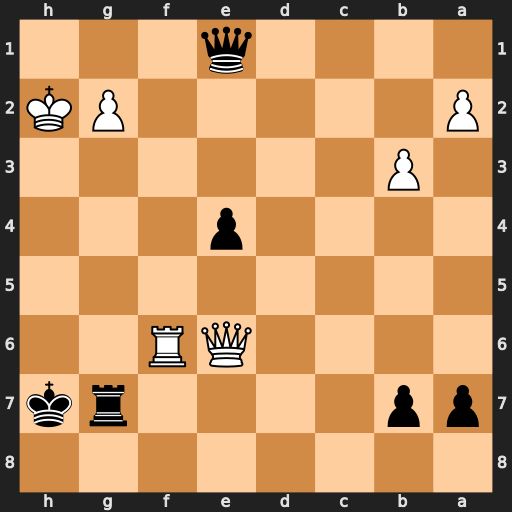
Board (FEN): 8/pp4rk/4QR2/8/4p3/1P6/P5PK/4q3
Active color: b
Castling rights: -
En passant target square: -
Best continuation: Qg3+ Kg1 Qxg2#